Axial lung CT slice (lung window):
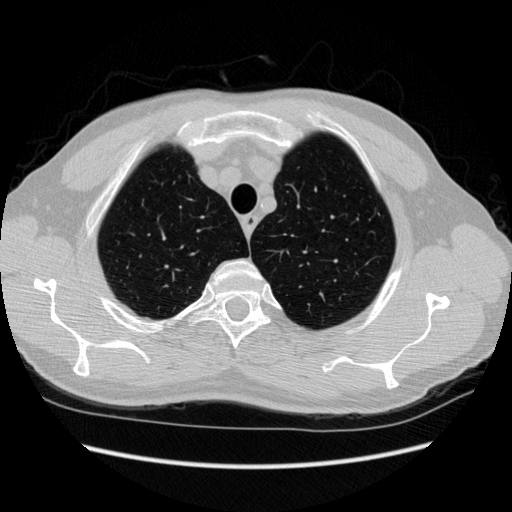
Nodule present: no